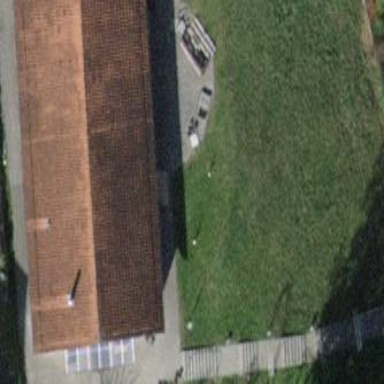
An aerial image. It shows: Kindergarten building.